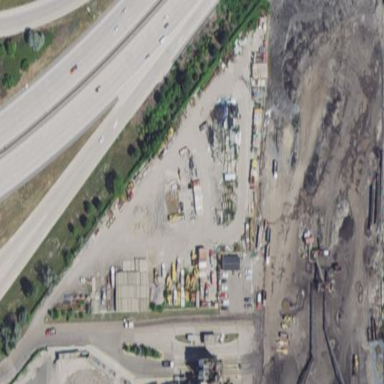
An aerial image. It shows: Industrial area primarily used for building materials.